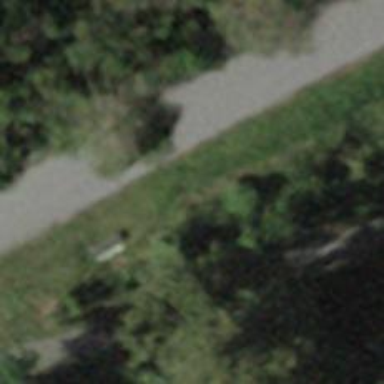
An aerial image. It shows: Bench for seating.